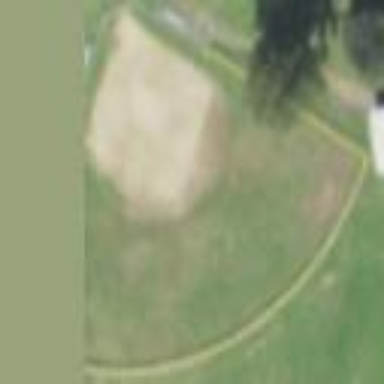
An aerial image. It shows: Baseball pitch for leisure land activities.